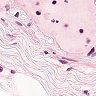
Metastatic tissue present: no